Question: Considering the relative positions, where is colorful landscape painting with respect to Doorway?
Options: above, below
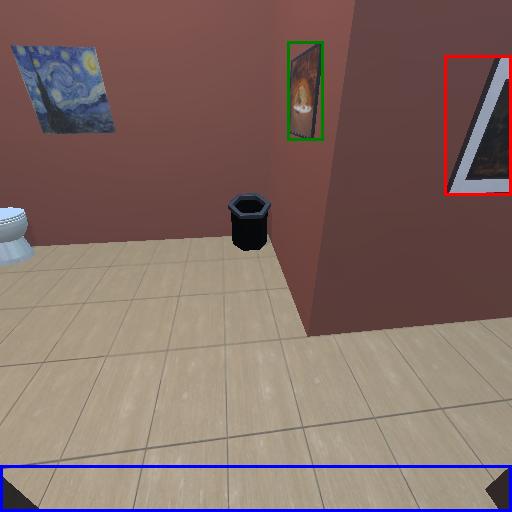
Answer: above